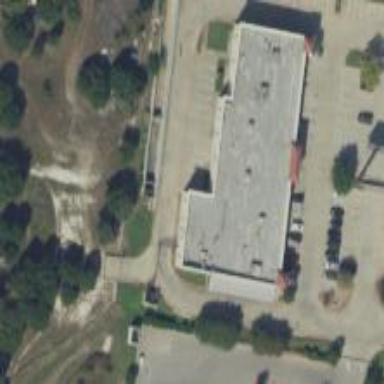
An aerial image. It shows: Retail building.